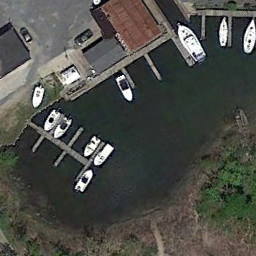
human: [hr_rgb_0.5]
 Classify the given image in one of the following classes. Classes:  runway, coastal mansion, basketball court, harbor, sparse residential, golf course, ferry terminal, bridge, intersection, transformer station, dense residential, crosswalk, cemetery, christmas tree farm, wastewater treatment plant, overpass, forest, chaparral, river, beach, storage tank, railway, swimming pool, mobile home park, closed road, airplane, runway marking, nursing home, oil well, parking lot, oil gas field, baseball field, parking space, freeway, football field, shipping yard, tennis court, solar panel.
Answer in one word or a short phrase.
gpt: ferry terminal